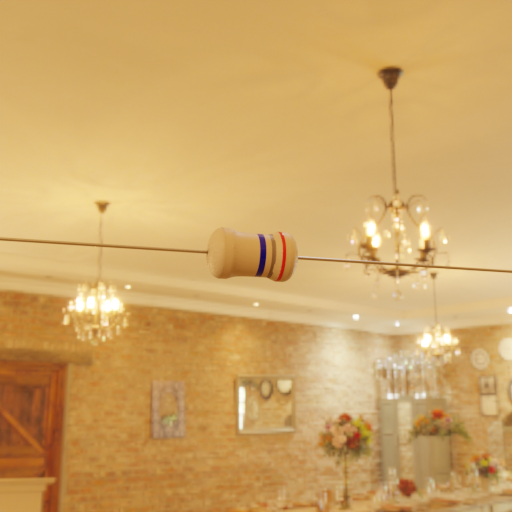
Resistor colour bands (in order): blue, gray, red